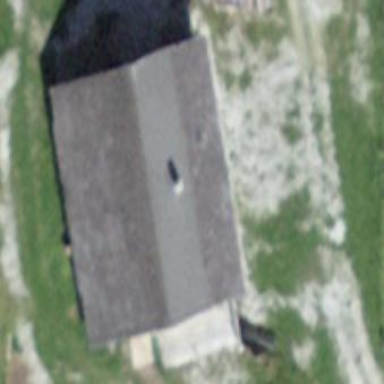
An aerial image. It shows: Farm building.